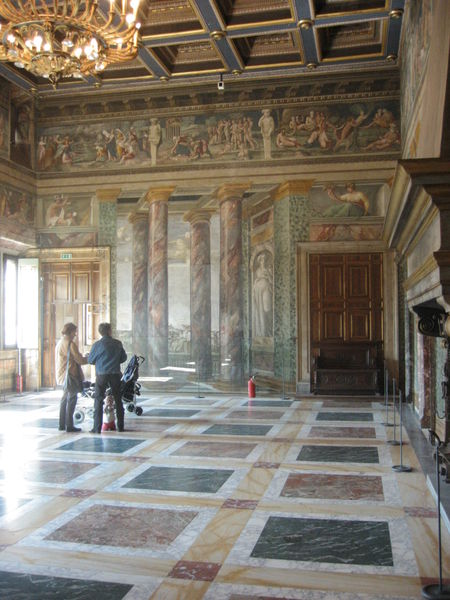
Titel: Loggia der Psyche, Villa Farnesina
Künstler: Baldassare Peruzzi
Standort: Rom, Villa Farnesina (EU - I - Latium)
Schlagwörter: gemälde, bunt, fenster, holz, licht, marmor, pfeiler, raum, säulen, tür, gebäude, malerei, architektur, gold, decke, eltern, familie, kind, paar, personen, farbe, türe, saal, gäste, wandgemälde, wandmalerei, kronleuchter, stuck, balken, halle, foto, fliesen, fries, quadrate, portal, sims, kassetten, bemalung, kinderwagen, illusion, täuschung, absperrung, kapitel, saaö